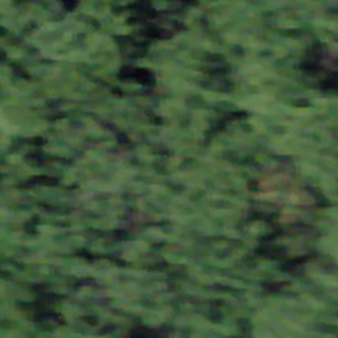
Label: other